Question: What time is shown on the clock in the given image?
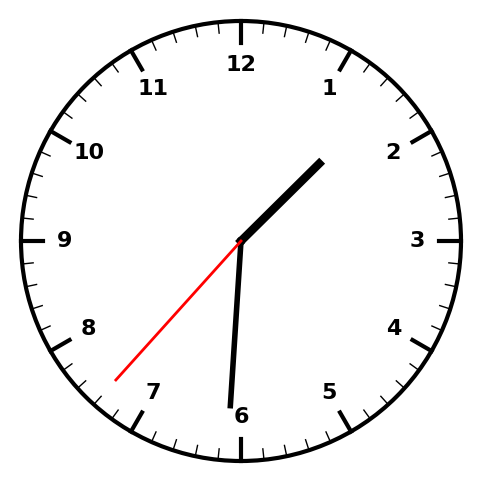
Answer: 01:30:37